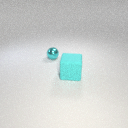
large cyan rubber cube to the right of small cyan metal sphere